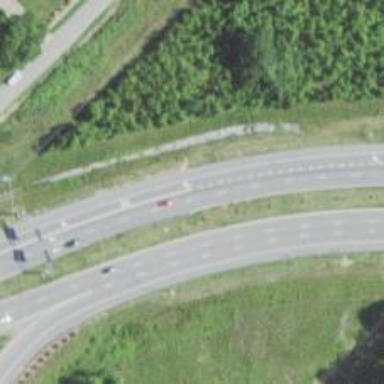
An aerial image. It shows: Asphalt road classified as primary highway with expressway characteristics.